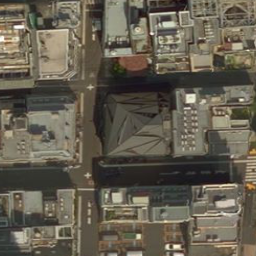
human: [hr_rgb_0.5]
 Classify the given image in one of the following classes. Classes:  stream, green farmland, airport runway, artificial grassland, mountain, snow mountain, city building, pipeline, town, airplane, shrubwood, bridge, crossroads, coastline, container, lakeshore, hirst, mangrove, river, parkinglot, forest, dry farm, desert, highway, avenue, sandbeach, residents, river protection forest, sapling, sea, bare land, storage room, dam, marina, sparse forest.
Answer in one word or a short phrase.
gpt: city building